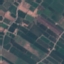
Label: PermanentCrop